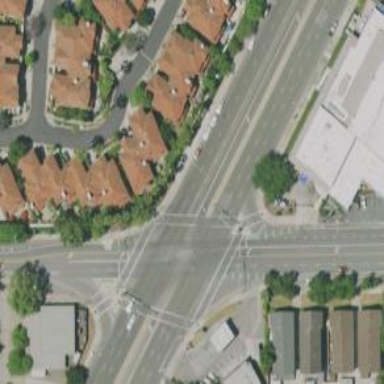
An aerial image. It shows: Marked crossing on footway.